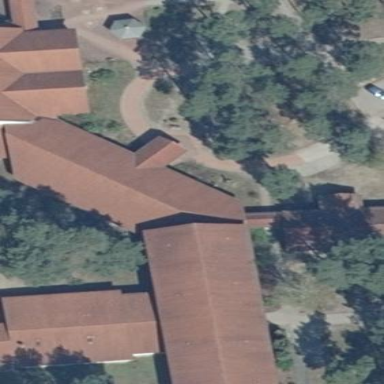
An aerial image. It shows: Commercial building with gabled roof covered with roof tiles.